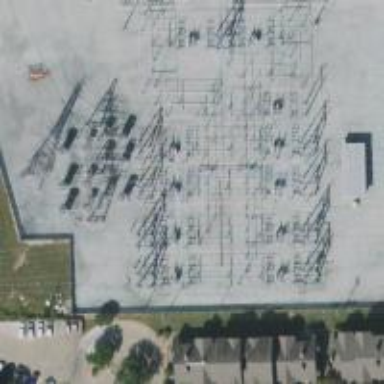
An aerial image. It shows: Switch used for power control.